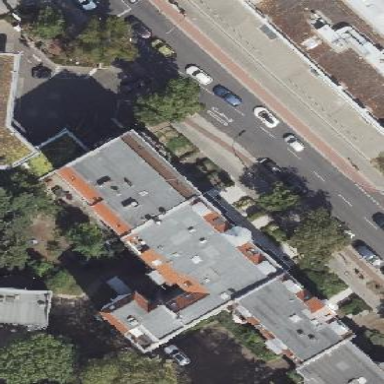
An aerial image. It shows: Unique apartment building with double saltbox roof shape.